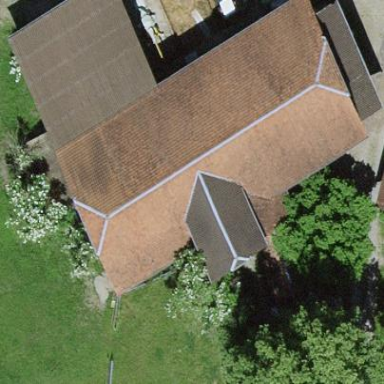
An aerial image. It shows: Barn.